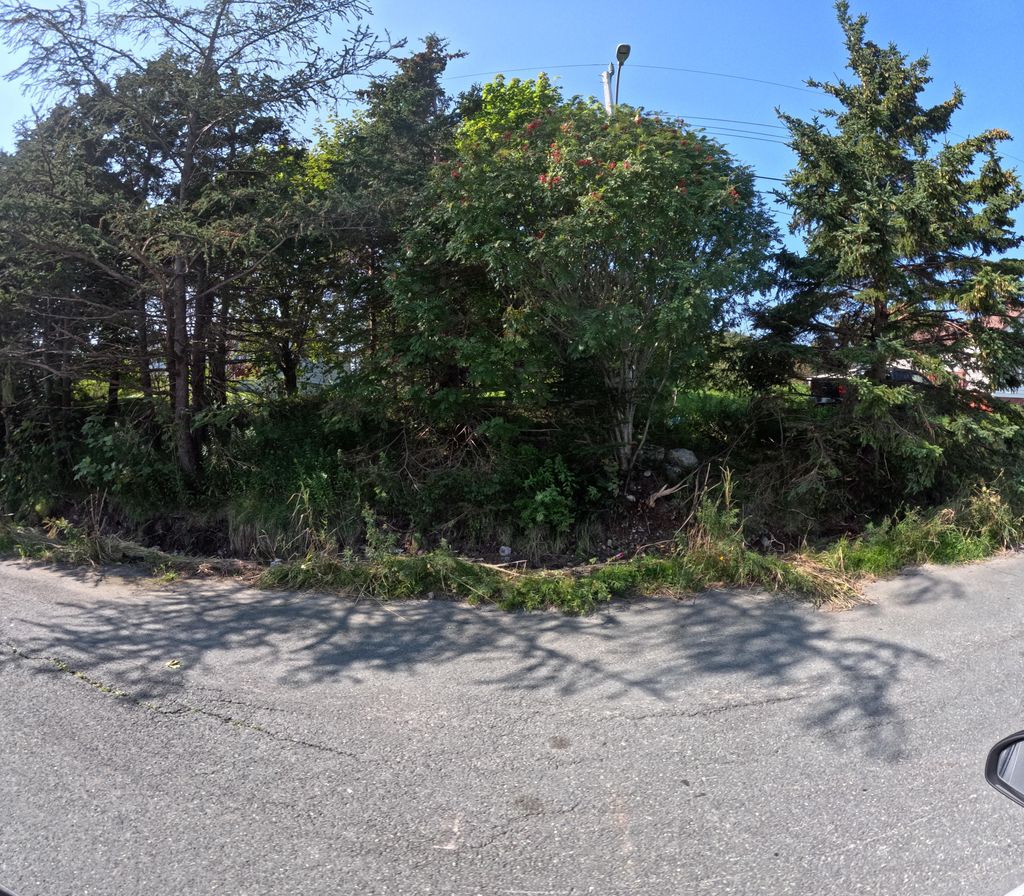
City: st_johns